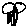
Label: flower